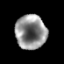
Tissue: prostate
Cell type: Epithelial cells
Senescence score: 0.3082
Nuclear area (px): 1032
Mean DAPI intensity: 142.709